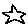
Label: star